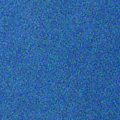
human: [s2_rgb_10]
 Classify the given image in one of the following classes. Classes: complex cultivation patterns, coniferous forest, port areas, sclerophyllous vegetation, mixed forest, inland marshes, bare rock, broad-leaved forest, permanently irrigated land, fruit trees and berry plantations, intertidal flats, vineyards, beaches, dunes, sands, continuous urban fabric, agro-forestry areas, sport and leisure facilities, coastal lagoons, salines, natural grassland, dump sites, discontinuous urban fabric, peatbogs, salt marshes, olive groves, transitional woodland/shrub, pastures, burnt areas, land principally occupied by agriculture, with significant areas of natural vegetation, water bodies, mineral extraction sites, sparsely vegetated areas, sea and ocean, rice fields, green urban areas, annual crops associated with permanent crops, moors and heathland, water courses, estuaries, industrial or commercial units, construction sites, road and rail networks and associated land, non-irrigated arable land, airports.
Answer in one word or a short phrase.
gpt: sea and ocean